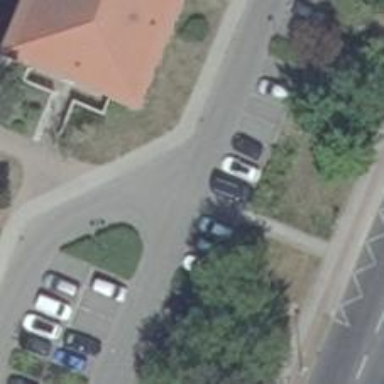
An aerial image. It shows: Service road designed as diagonal parking aisle.